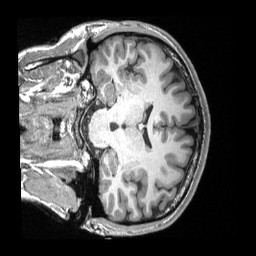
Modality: T1w
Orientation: coronal
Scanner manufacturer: siemens
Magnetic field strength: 3 T
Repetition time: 2.3 s
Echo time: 0.00308 s